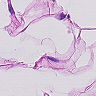
Metastatic tissue present: no